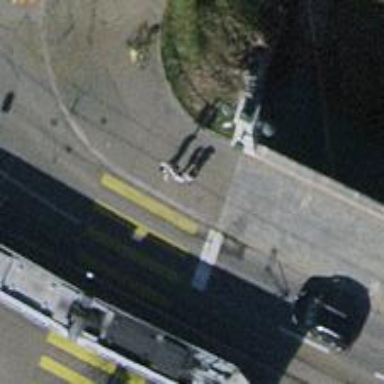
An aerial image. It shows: Stone sidewalk on bridge.